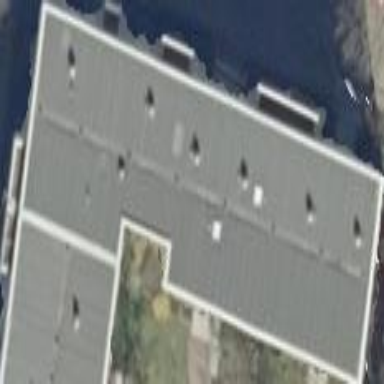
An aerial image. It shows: Building with apartments and flat roof.